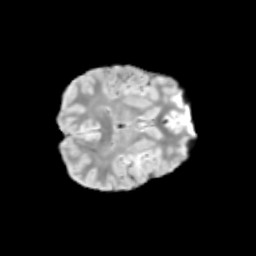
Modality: T2w
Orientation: axial
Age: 11
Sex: male
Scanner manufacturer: siemens
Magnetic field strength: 3 T
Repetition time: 3.8 s
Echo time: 0.07 s